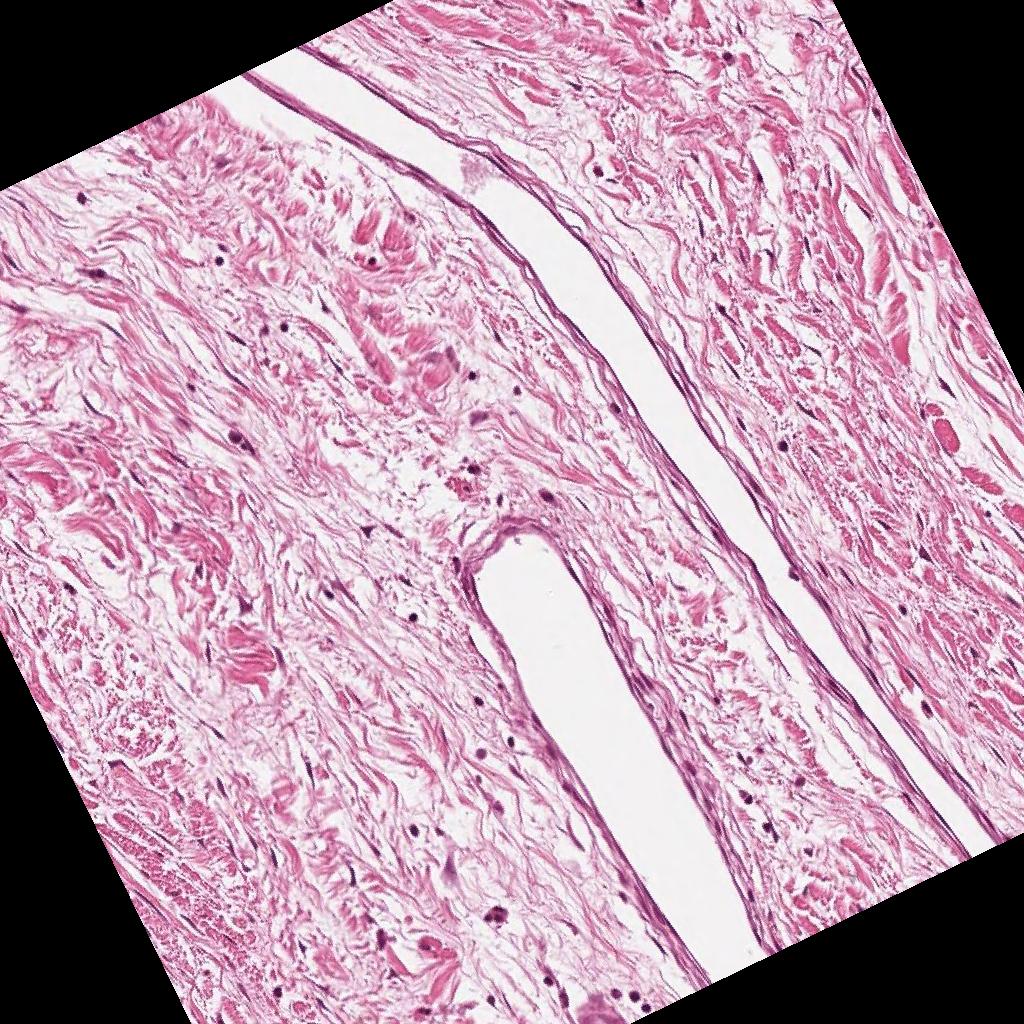
Label: Non-Tumor